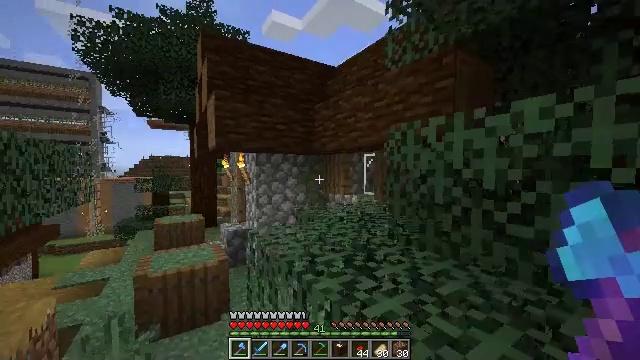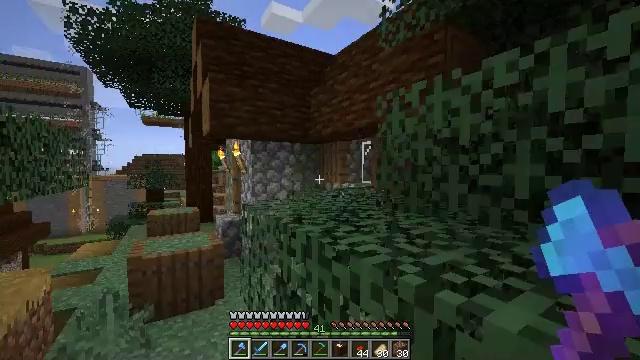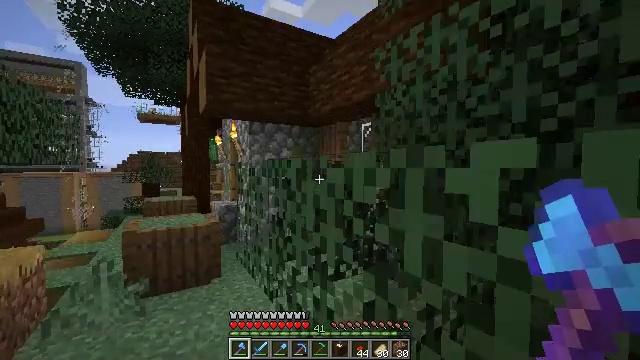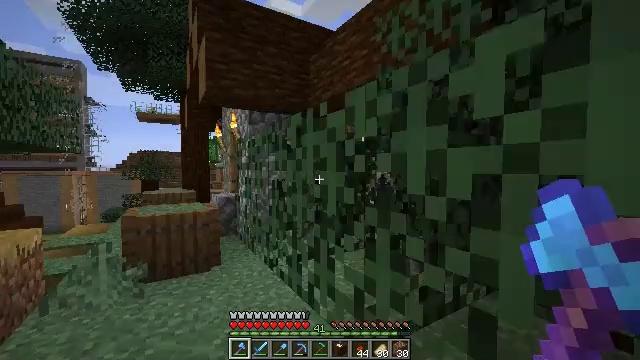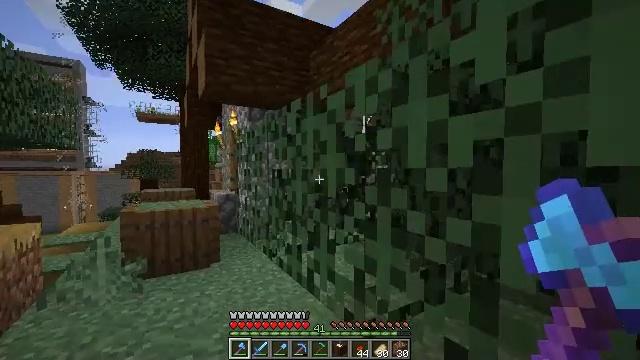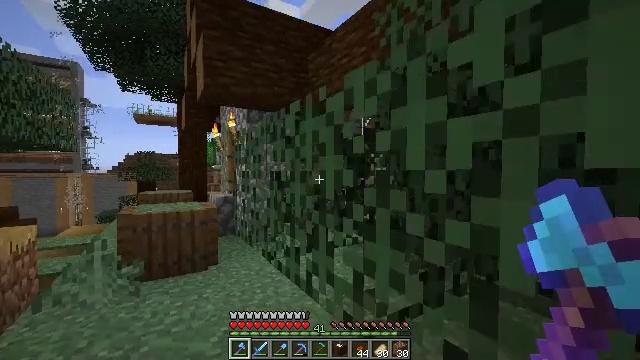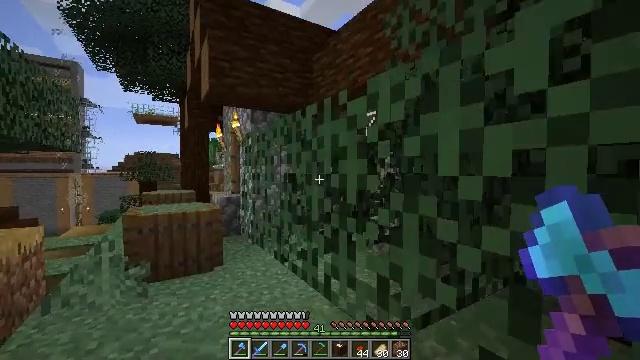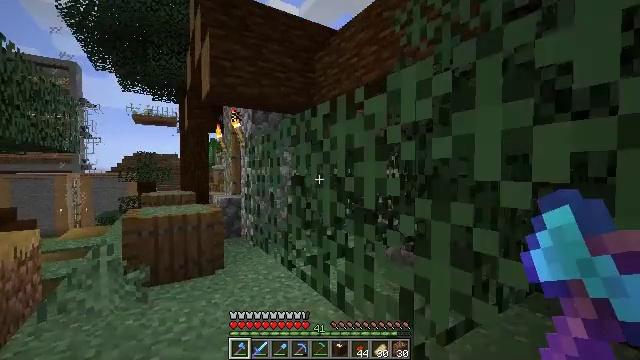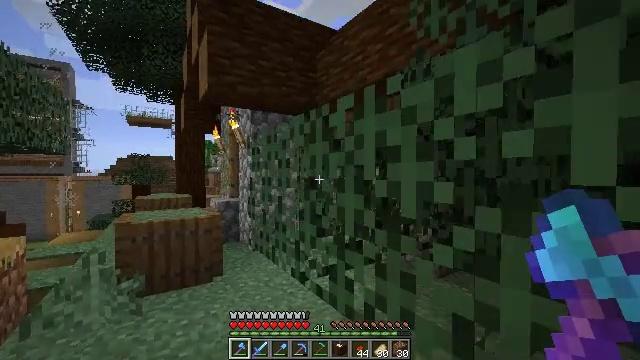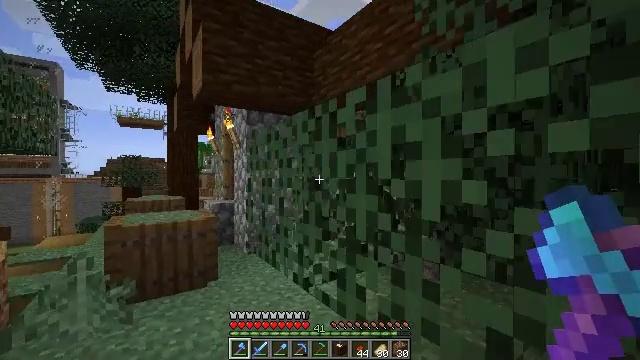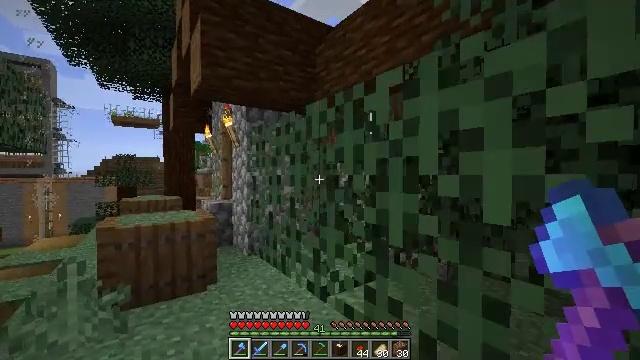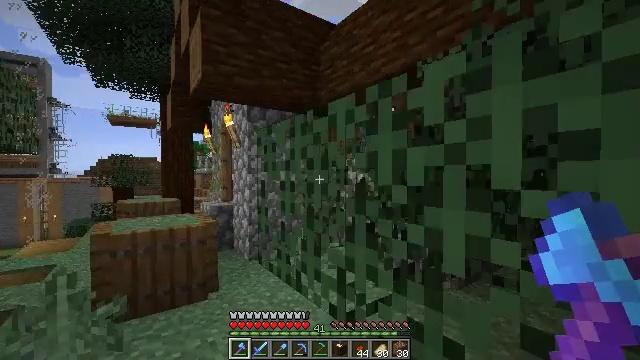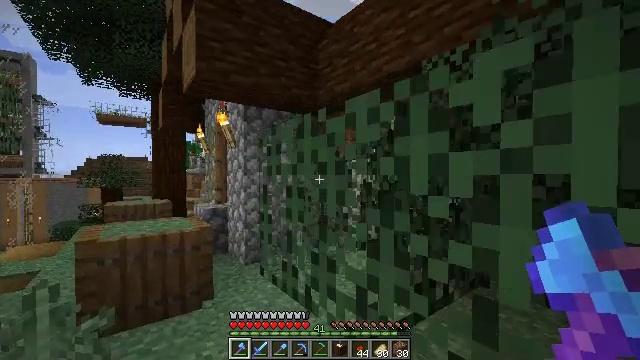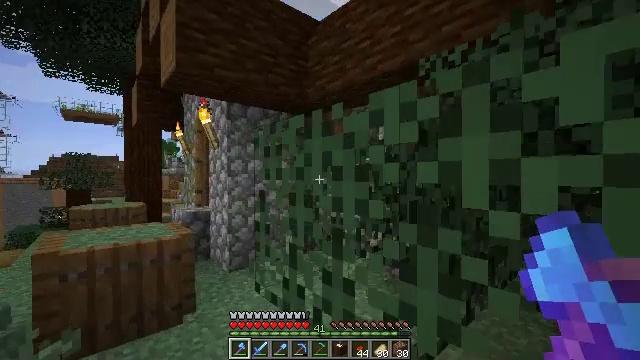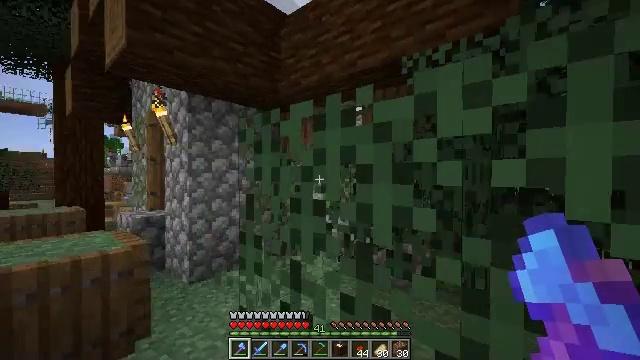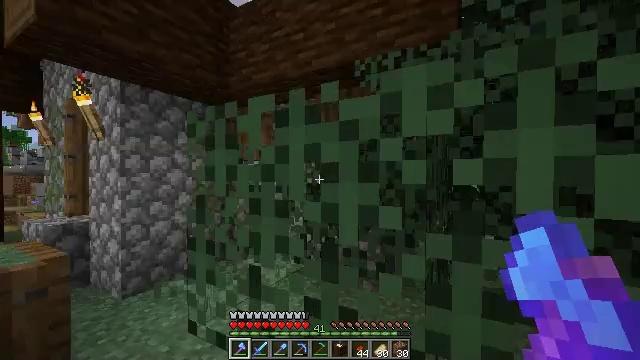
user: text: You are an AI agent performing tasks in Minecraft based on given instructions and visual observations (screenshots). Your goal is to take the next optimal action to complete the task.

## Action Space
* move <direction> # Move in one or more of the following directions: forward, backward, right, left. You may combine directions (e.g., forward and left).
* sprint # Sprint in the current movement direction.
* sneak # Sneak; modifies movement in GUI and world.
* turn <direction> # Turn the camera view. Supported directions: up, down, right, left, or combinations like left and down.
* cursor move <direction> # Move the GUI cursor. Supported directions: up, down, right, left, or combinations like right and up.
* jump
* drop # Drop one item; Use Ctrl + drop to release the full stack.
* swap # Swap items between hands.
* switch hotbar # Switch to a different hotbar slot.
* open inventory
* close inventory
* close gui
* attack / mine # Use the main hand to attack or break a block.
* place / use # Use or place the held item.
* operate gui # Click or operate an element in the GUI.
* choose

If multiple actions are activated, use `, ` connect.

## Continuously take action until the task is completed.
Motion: motion action
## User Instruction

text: Mine the campfire to collect it.
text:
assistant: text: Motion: no_op
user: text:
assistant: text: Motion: no_op
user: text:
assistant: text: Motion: no_op
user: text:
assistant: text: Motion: no_op
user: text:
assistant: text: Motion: no_op
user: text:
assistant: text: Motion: move left
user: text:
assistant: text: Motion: move forward and move left
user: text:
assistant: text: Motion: move forward and move left
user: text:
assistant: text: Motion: move forward and move left, turn right
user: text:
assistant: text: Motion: move forward and move left
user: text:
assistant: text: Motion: move forward and move left
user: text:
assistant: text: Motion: move forward and move left, turn right
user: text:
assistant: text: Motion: move forward and move left, turn right
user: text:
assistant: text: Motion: move forward and move left, turn right
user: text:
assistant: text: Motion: move forward and move left, turn right
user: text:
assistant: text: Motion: move forward and move left, turn right
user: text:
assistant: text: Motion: move forward and move left, turn right
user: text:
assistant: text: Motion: move forward and move left, turn right
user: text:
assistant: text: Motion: turn right
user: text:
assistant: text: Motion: no_op
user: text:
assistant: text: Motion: no_op
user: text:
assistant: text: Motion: no_op
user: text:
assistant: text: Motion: no_op
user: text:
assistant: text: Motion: turn right
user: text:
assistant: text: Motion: move forward, turn right and down
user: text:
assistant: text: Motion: move forward, turn right and down
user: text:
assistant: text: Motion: move forward, turn right and down
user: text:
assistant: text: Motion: move forward, turn right and down
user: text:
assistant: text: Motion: move forward, sprint, turn right
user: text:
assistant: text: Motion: move forward, sprint